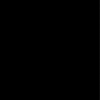
Label: dusty